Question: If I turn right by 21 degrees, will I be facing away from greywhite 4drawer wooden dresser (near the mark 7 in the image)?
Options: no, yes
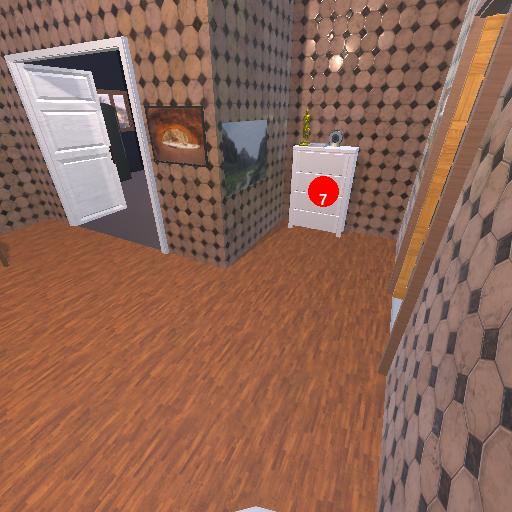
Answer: no